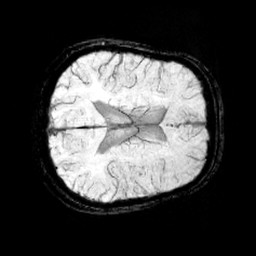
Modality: minIP
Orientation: axial
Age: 14
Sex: female
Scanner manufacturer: siemens
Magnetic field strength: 3 T
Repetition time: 0.027 s
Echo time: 0.02 s